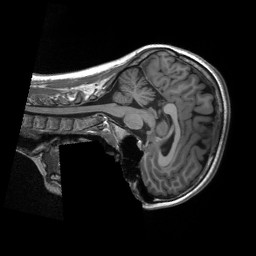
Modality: T1w
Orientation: sagittal
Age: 22
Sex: female
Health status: healthy
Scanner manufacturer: siemens
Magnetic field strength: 3 T
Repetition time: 2.3 s
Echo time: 0.00229 s